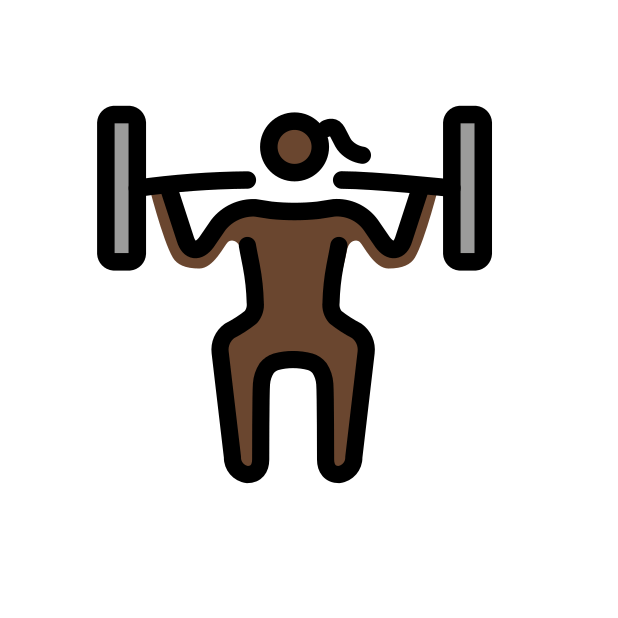
woman lifting weights: dark skin tone